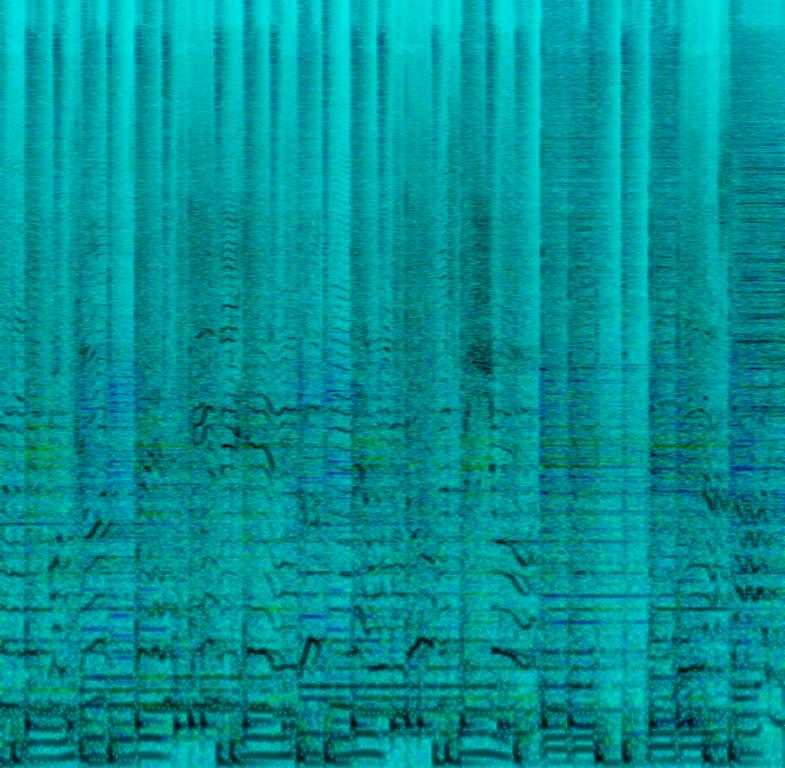
This is an indie rock/pop rock music piece. There is a male vocalist singing melodically with a telephone vocal effect. The melodic background consists of an electric guitar and a bass guitar. The rhythm is played by a simple acoustic drum beat. The atmosphere is groovy. This piece could be used during a badass scene in a thriller movie.